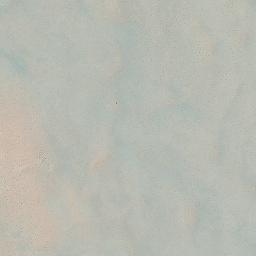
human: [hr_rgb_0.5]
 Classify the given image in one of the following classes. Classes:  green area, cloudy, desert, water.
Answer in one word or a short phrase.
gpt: desert